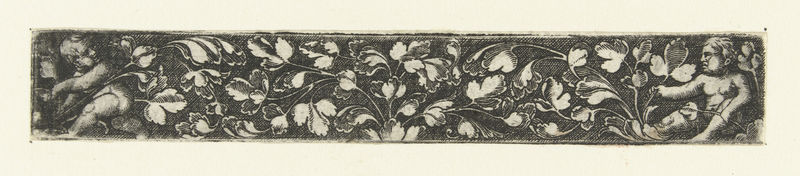
Titel: Bladranken, ontspruitend vanuit het midden
Standort: Amsterdam
Institution: Rijksmuseum
Schlagwörter: blätter, nackt, weiß, grau, schwarz, blüten, lang, kinder, engel, putte, ranken, floral, metall, druck, stich, putten